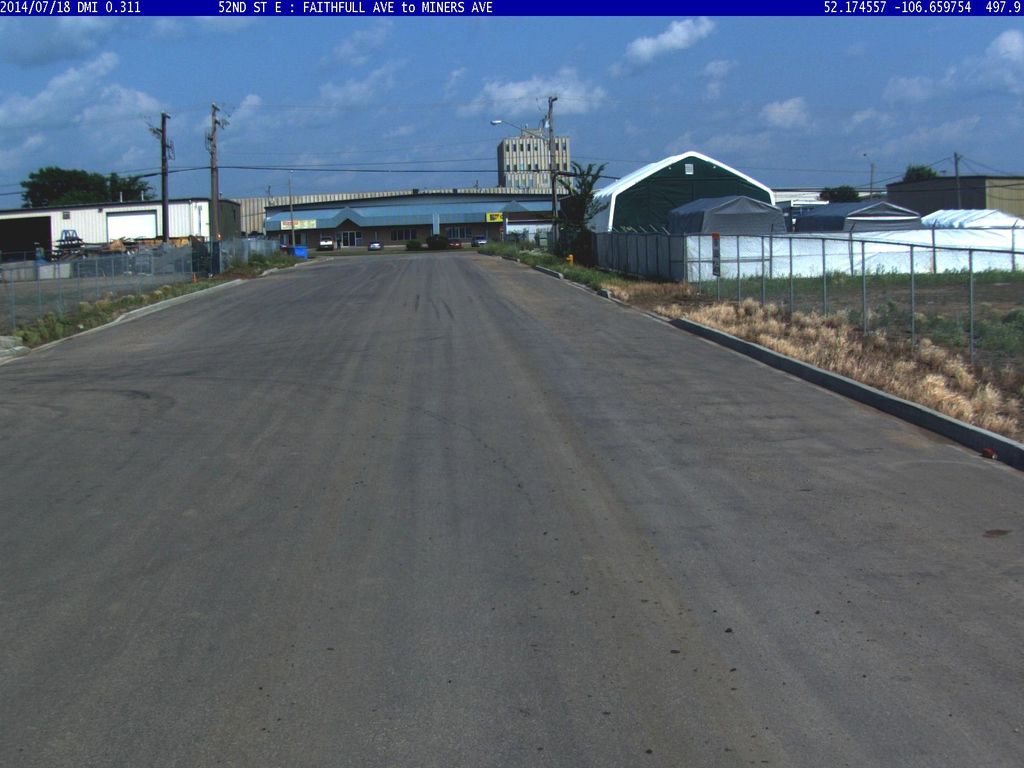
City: saskatoon